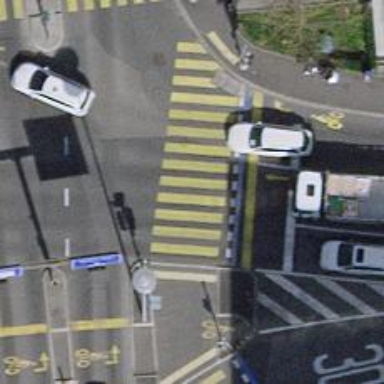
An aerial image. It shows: Crossing with traffic signals.